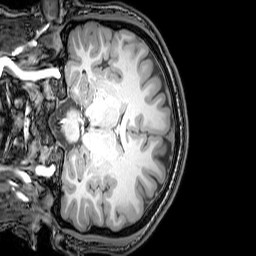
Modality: T1w
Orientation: coronal
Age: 23
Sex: male
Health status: healthy
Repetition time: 0.081 s
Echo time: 0.037 s